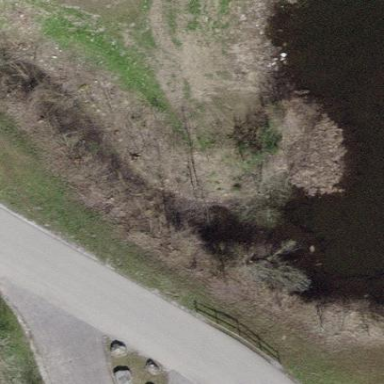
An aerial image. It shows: Pond with natural water.